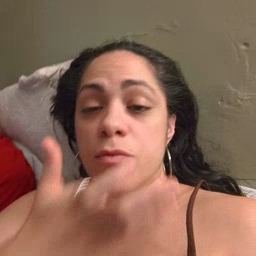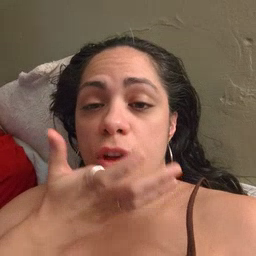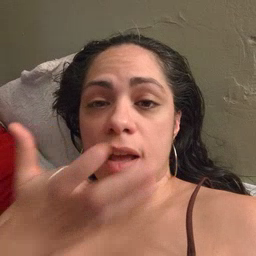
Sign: grass